Question: Here's a screenshot of what I'm working with:

By default, the social feed is set to the Twitter stream. When the user clicks any of the other streams from the toolbar, the content below should switch to the other content. I can't quite figure out how to toggle what is shown.
Here's my jQuery:
'''
$(function() {
// Sets the default stream to Twitter and selects it in the toolar
$("#feedFilter li").first().addClass("selected");
$("#socialFeed .twitterFeed").show();
$("#feedFilter li").click(function() {
// Clears the white background on the toolbar selection
$(this).parent().find("li").removeClass("selected");
// Toggles the white background on the toolbar selection
$(this).toggleClass("selected");
// Clears out all socialFeed lists
$("#socialFeed").fadeOut();
// Gets the index of the stream selected in the toolbar and shows the stream
var x = $(this).index();
switch(x) {
case 0: $("#socialFeed .twitterFeed").fadeIn(); break;
case 1: $("#socialFeed .facebookFeed").fadeIn(); break;
case 2: $("#socialFeed .newsFeed").fadeIn(); break;
case 3: $("#socialFeed .linkedInFeed").fadeIn(); break;
}
});
'''
Here's my code so you can see the hierarchy:
'''
[...]
<div class="containerSubHeader">
<ul id="feedFilter">
<li>Twitter</li>
<li>Facebook</li>
<li>Google News</li>
<li>LinkedIn</li>
</ul>
</div>
<div class="mainContainer grad-lt-grey">
<ul id="socialFeed" class="twitterFeed">
<?php
[Gets the Twitter content here and puts in <li> items]
?>
</ul>
<ul id="socialFeed" class="facebookFeed">
<?php
[Gets the Facebook content here and puts in <li> items]
?>
</ul>
<ul id="socialFeed" class="newsFeed">
<?php
[Gets the Google News content here and puts in <li> items]
?>
</ul>
<ul id="socialFeed" class="linkedInFeed">
<?php
[Gets the LinkedIn content here and puts in <li> items]
?>
</ul>
</div>
[...]
'''
---
This is not working, but I'm not sure what my problem is. Is there a better way to do it instead? I would just use jQuery to append the correct PHP to the unordered list tags, but that'll get messy and this seemed 'easier' (or so I thought).
Any help?
<URL>
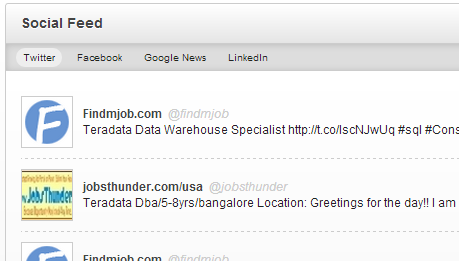
Answer: Modify your switch as follows
'''
// Gets the index of the stream selected in the toolbar and shows the stream
var x = $(this).index();
switch(x) {
case 0: $(".twitterFeed").fadeIn(); break;
case 1: $(".facebookFeed").fadeIn(); break;
case 2: $(".newsFeed").fadeIn(); break;
case 3: $(".linkedInFeed").fadeIn(); break;
}
'''
Selector '$("#socialFeed .twitterFeed")' will search for a class '.twitterFeed' which is a child of #socialFeed id.